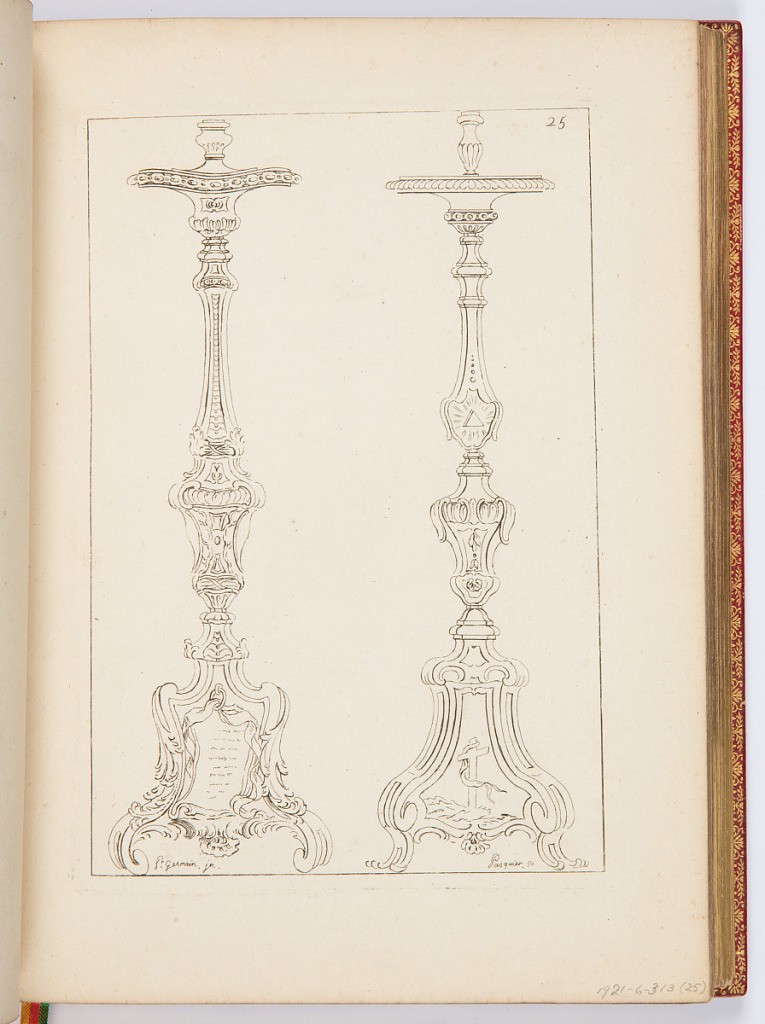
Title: Chandeliers d'autel
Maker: Pierre Germain, French, 1703 - 1783
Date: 1748
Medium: Etching on laid paper
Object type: Print
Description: Design for candlesticks for an altar, decorated with ornament motifs including gadrooning, piastre, brackets, acanthus leaves, scrolls, and a scene of a cross on a hilltop. The plate is signed and numbered.